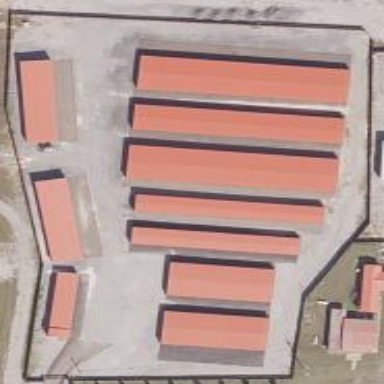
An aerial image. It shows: Area designated for garages used for storage rental.